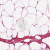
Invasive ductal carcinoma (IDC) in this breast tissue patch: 0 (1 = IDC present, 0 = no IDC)